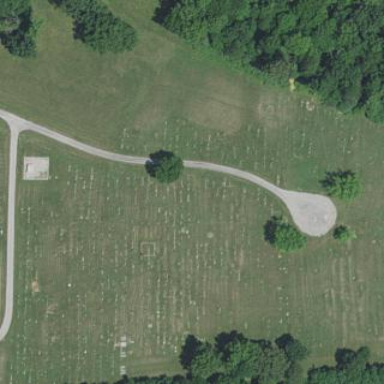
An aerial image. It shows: Cemetery.